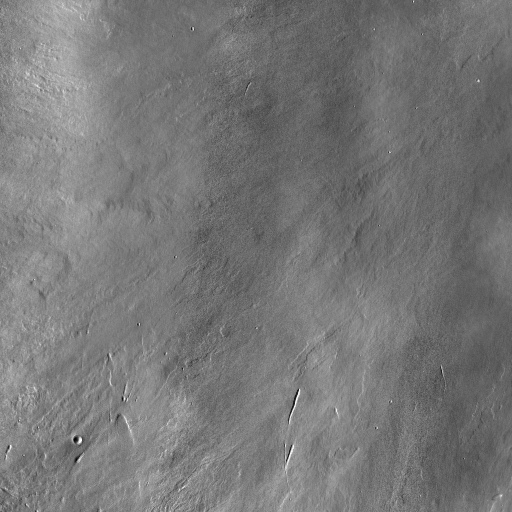
Crater classes present: Background, Other